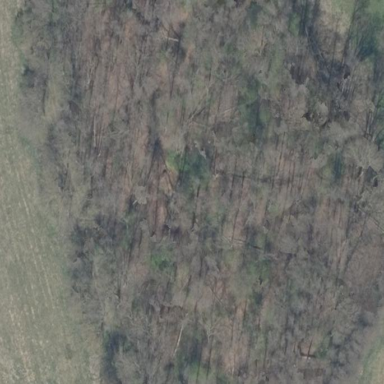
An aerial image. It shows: Forest area.